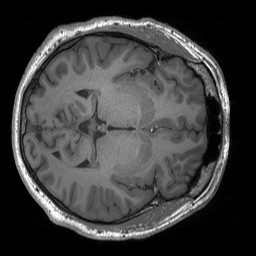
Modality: T1w
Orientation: axial